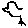
Label: bird